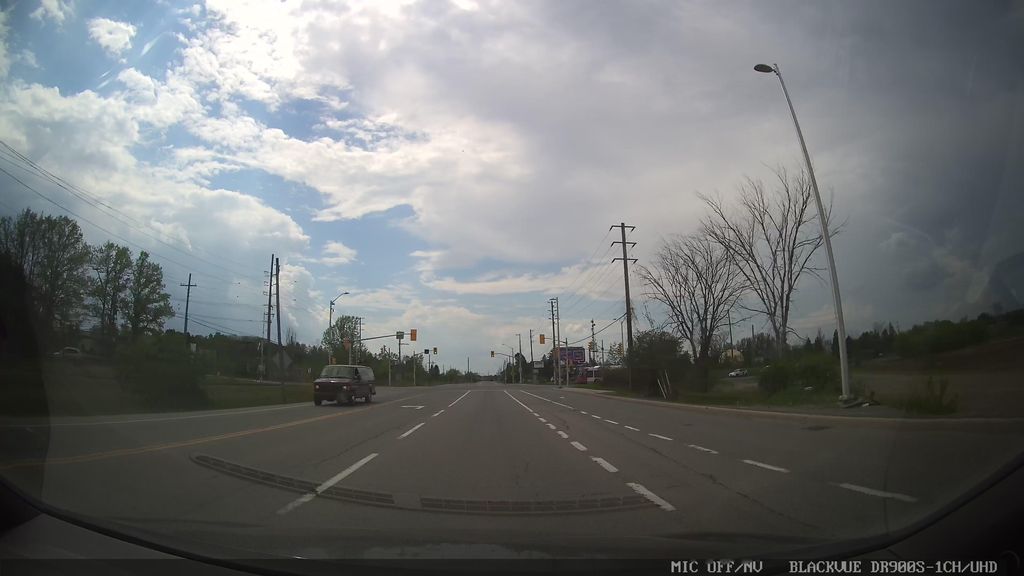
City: ottawa-gatineau